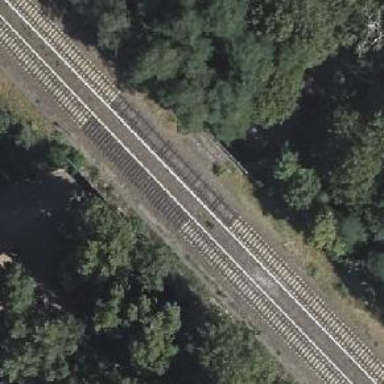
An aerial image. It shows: Bridge carrying electrified light rail track.